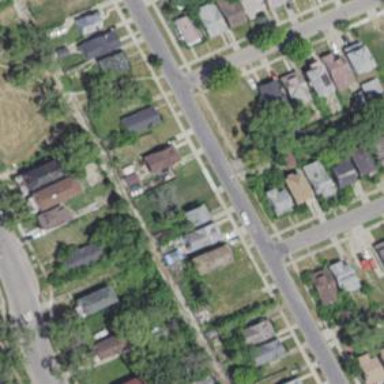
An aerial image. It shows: Alley classified as service road.